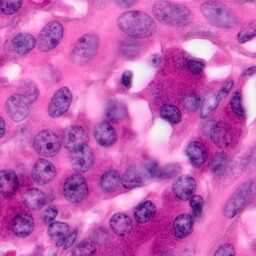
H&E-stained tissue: Pancreatic